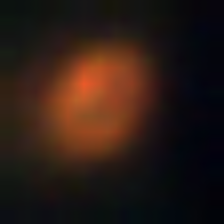
Taxon: NanoPlankton
Group: Other